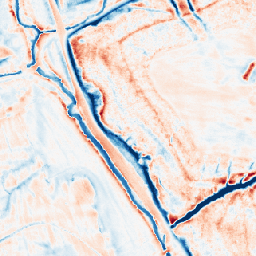
Category: edge_preserving
Decomposition family: anisotropic_diffusion
Decomposition parameters: iterations: 50
kappa: 100
gamma: 0.2
Upsampling method: area
Upsampling parameters: scale: 8
Upsampling scale: 8